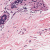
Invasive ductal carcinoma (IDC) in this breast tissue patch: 0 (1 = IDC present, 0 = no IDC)